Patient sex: M
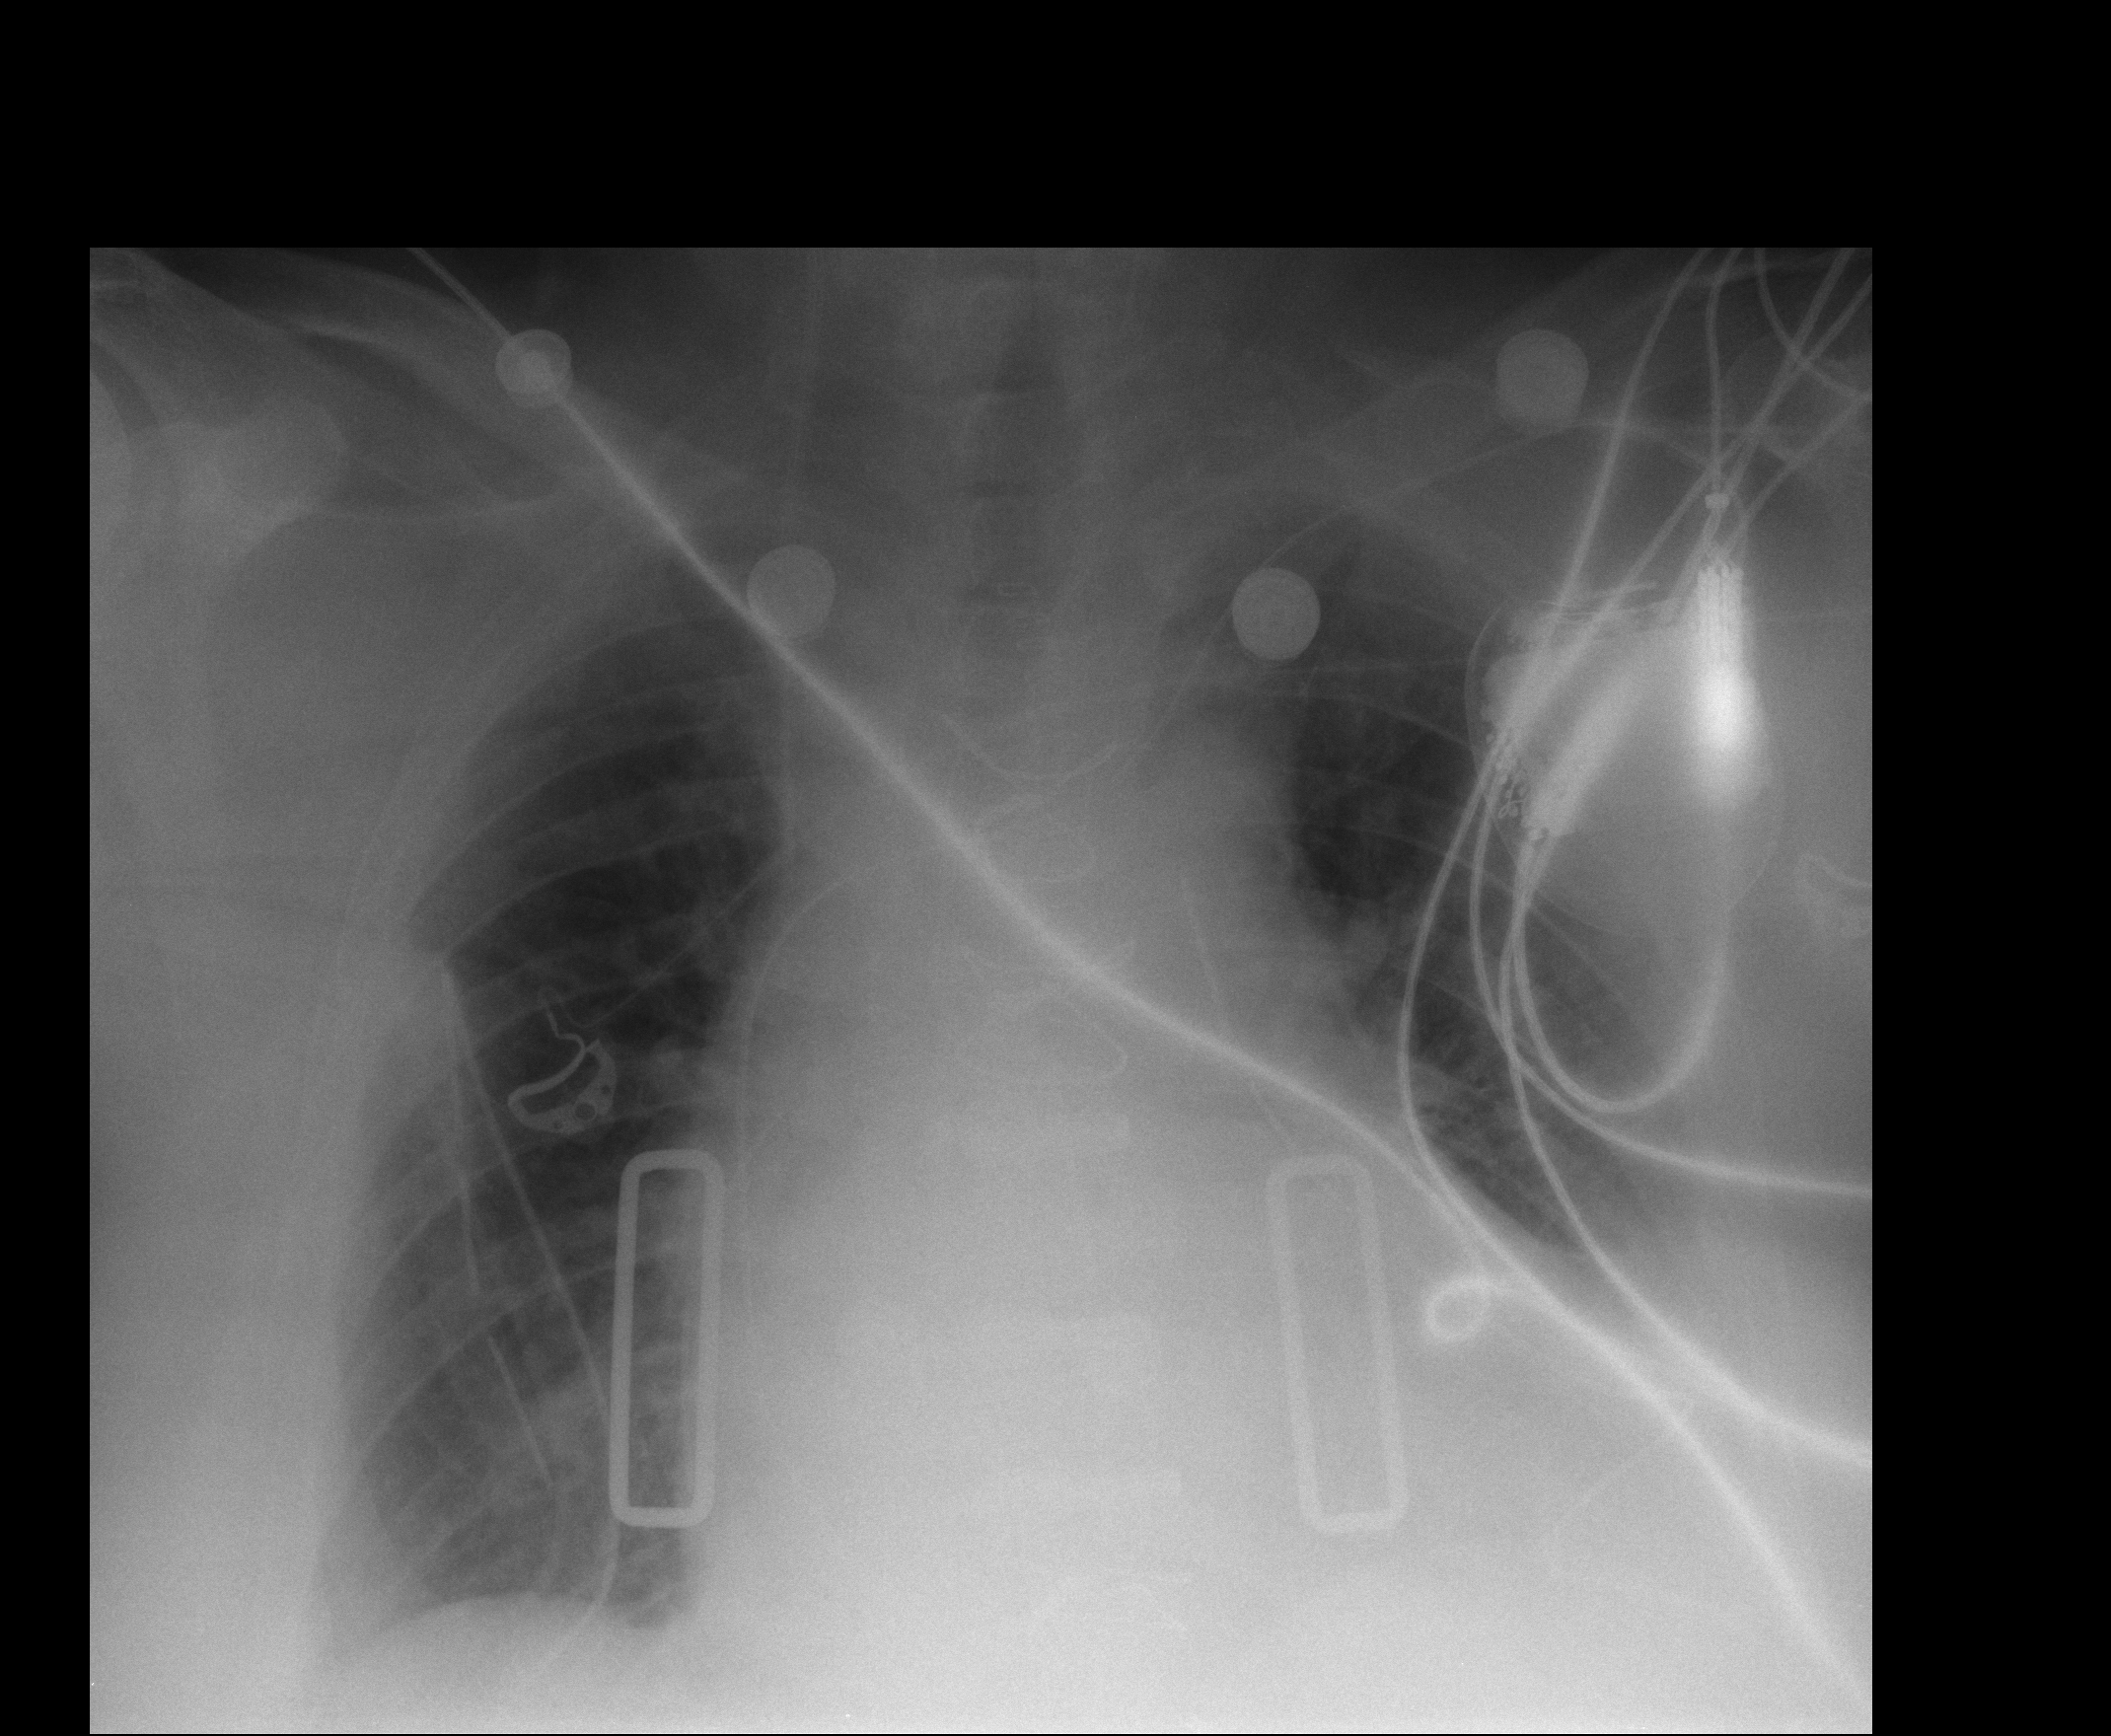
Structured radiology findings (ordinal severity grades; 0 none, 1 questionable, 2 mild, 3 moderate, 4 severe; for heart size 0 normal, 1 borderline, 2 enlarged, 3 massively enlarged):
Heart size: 2
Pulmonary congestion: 2
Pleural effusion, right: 0
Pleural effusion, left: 2
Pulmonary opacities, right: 0
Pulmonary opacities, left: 0
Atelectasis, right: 2
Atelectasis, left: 2